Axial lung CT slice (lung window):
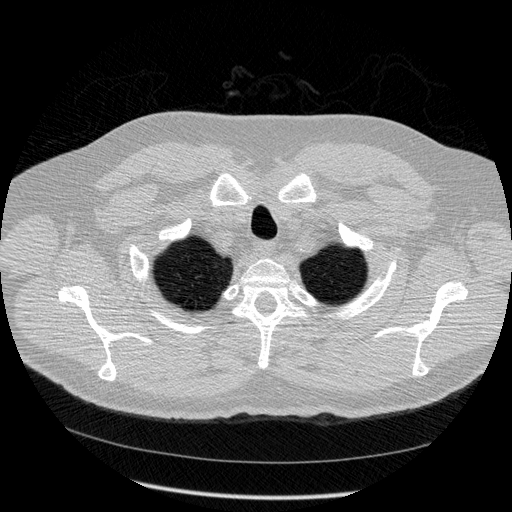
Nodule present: no